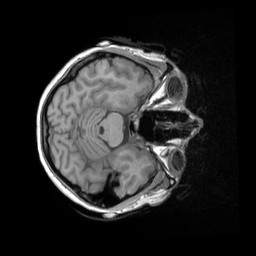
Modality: T1w
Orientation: axial
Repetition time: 2 s
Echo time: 0.00252 s